Question: I've this project structure

I save images in folder data/images.
I want to allow access to this folder by direct link.
My .htaccess is
'''
RewriteEngine On
# The following rule tells Apache that if the requested filename
# exists, simply serve it.
RewriteCond %{REQUEST_FILENAME} -s [OR]
RewriteCond %{REQUEST_FILENAME} -l [OR]
RewriteCond %{REQUEST_FILENAME} -d
RewriteRule ^.*$ - [NC,L]
# The following rewrites all other queries to index.php. The
# condition ensures that if you are using Apache aliases to do
# mass virtual hosting, the base path will be prepended to
# allow proper resolution of the index.php file; it will work
# in non-aliased environments as well, providing a safe, one-size
# fits all solution.
RewriteCond %{REQUEST_URI}::$1 ^(/.+)(.+)::$
RewriteRule ^(.*)$ - [E=BASE:%1]
RewriteRule ^(.*)$ %{ENV:BASE}index.php [NC,L]
'''
How to do it ?
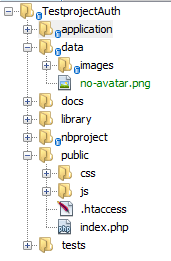
Answer: As hinted at in the comments, you can't do this simply by modifying the htaccess file because your images folder is above the document root. You need to either move the 'data/images' folder to 'public/images', or create a symlink from 'public/images' to 'data/images'. Then your images should work without any htaccess changes.